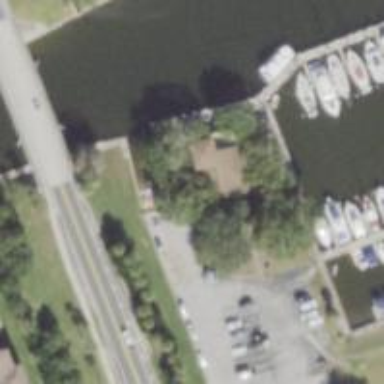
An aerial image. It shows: Boat ramp in leisure land area.